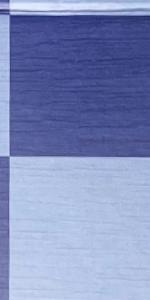
Label: Empty